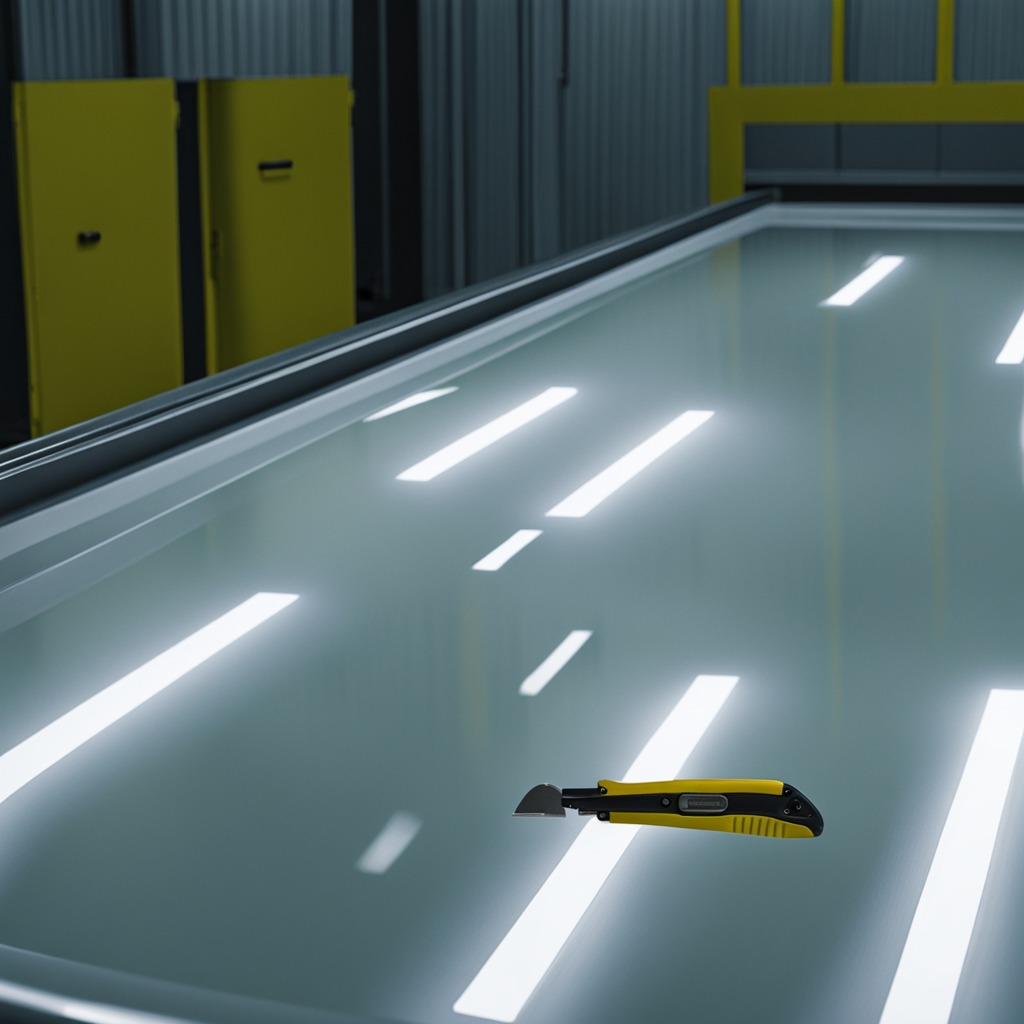
A utility knife is lying on a high-gloss table in a ship maintenance bay industrial lighting.